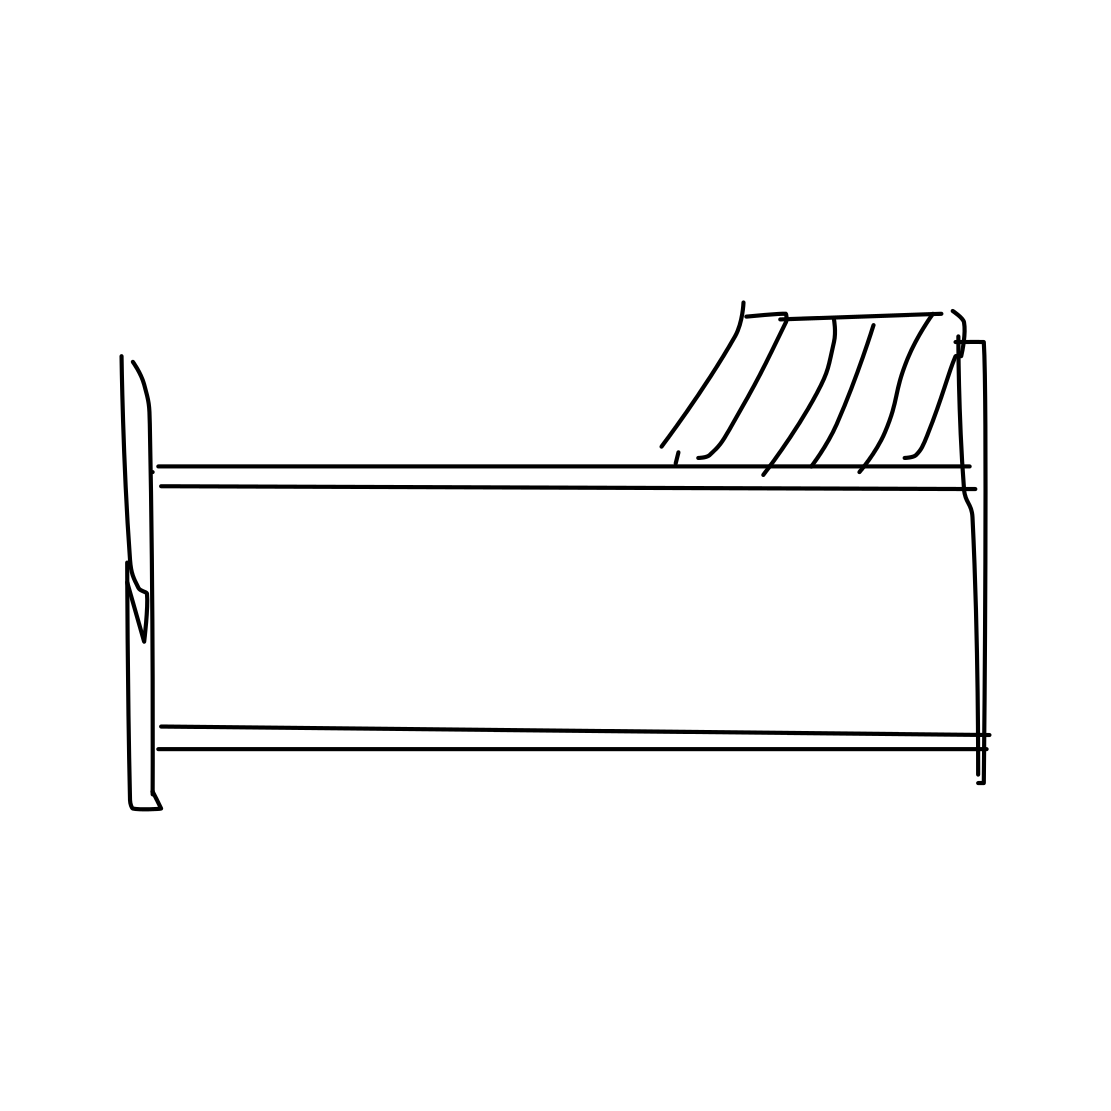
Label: bookshelf